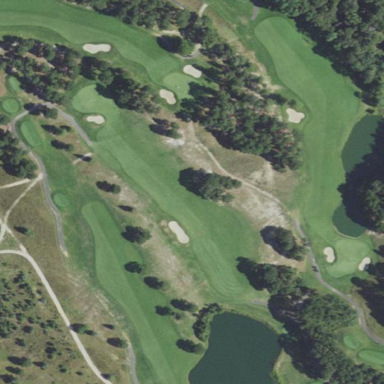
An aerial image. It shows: Golf fairway surrounded by grass.